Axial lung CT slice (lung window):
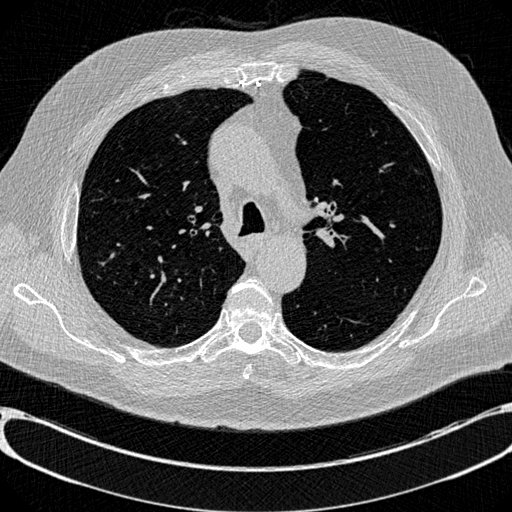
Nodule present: no